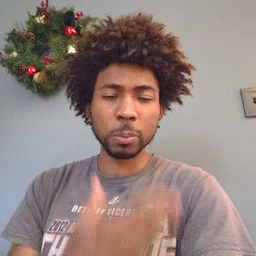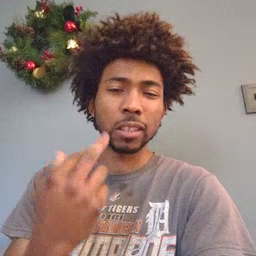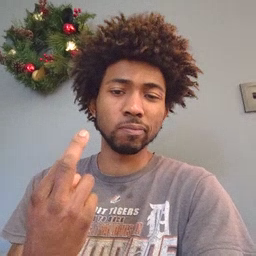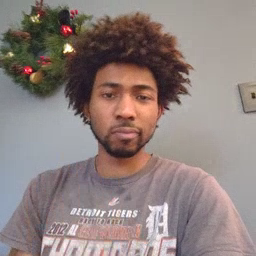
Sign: beside